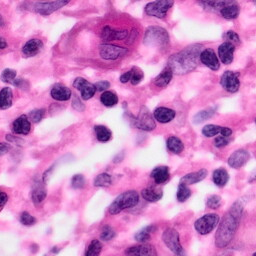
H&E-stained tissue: Pancreatic